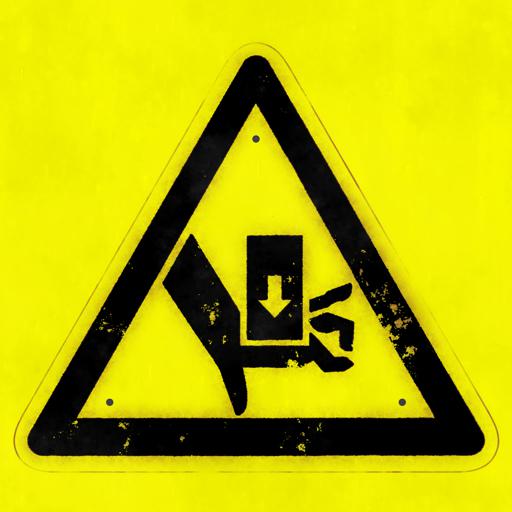
Tags: black danger entrapment sign warning yellow